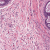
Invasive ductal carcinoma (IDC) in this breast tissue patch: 1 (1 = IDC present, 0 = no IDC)